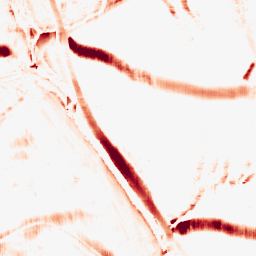
Category: morphological
Decomposition family: morphological_rect
Decomposition parameters: operation: opening
width: 10
height: 20
Upsampling method: sinc_hamming
Upsampling parameters: scale: 2
kernel_size: 4
Upsampling scale: 2